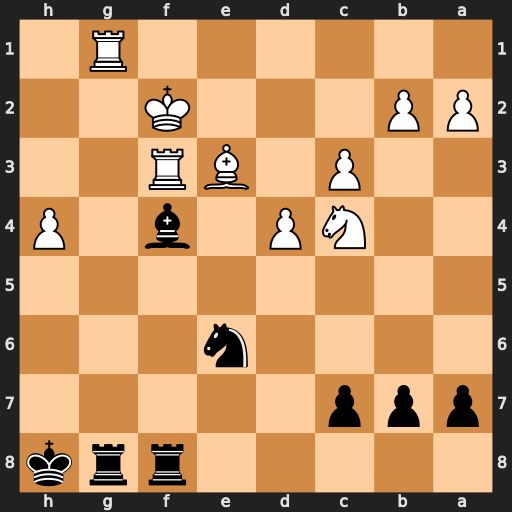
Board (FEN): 5rrk/ppp5/4n3/8/2NP1b1P/2P1BR2/PP3K2/6R1
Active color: b
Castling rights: -
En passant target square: -
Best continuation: Bxe3+ Nxe3 Rxf3+ Kxf3 Rxg1